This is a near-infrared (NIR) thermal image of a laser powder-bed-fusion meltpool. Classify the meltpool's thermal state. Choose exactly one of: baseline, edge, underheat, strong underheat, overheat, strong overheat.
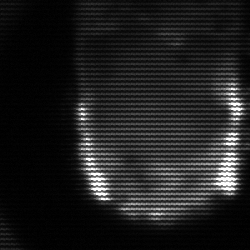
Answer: baseline